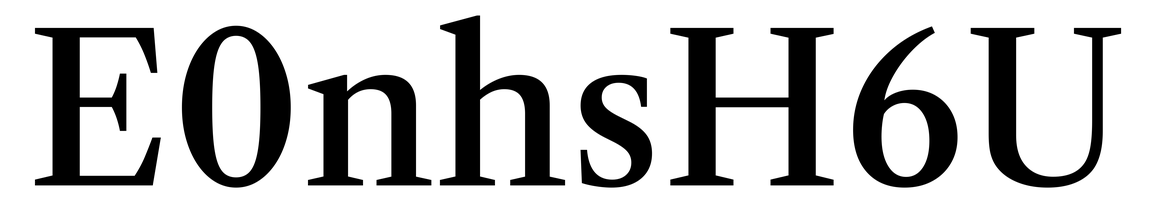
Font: LibreCaslonText_Medium